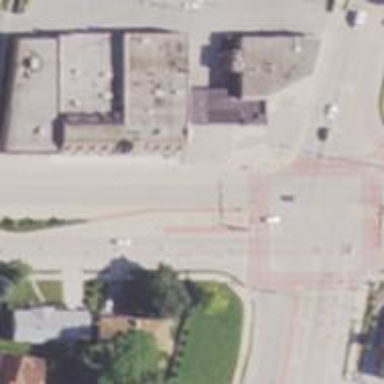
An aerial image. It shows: Footway that serves as traffic island.